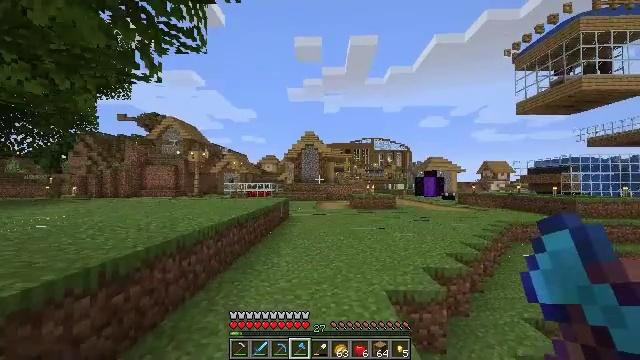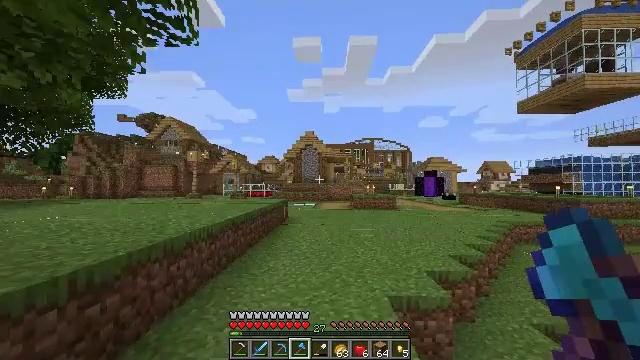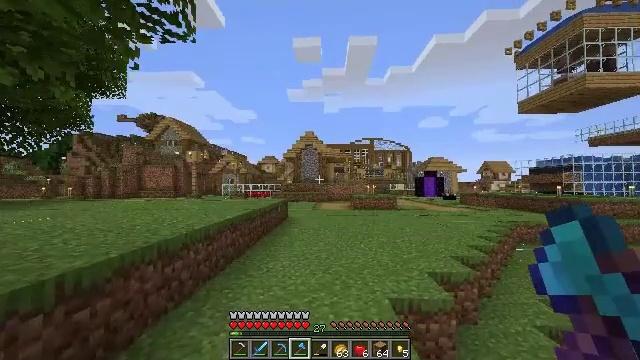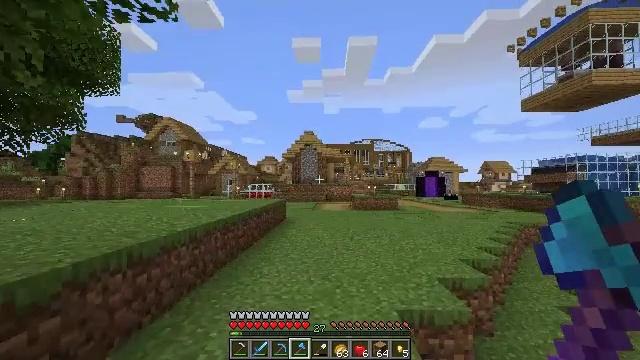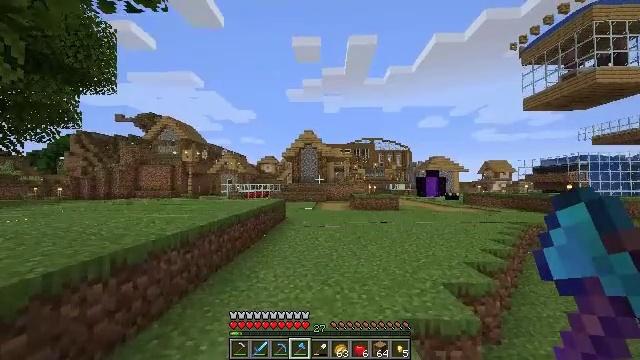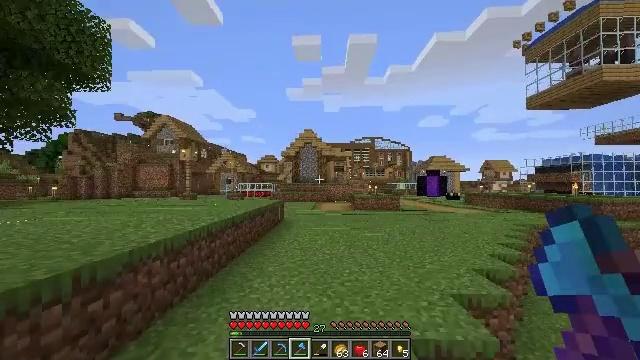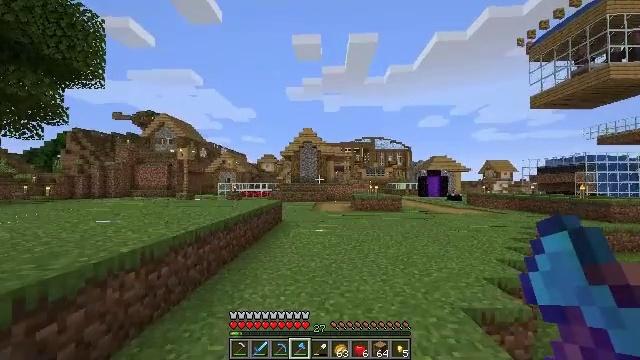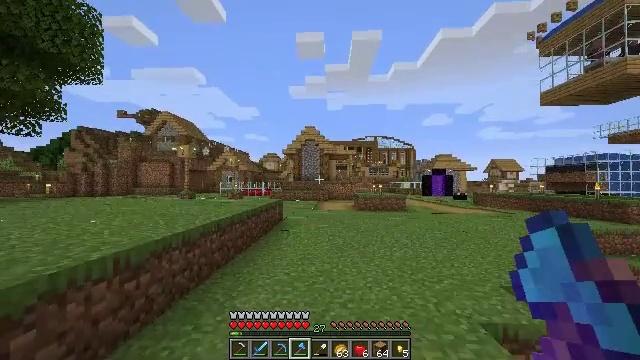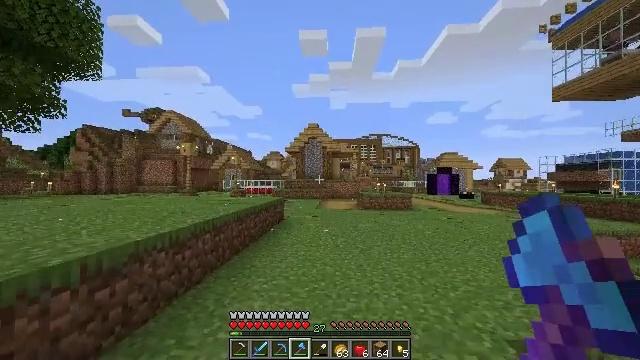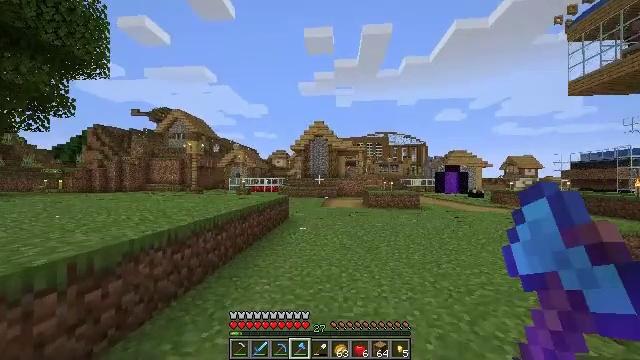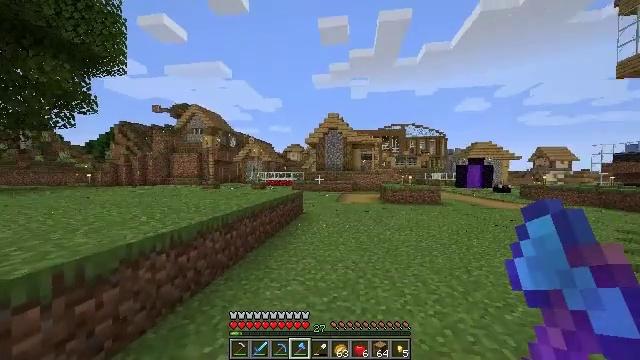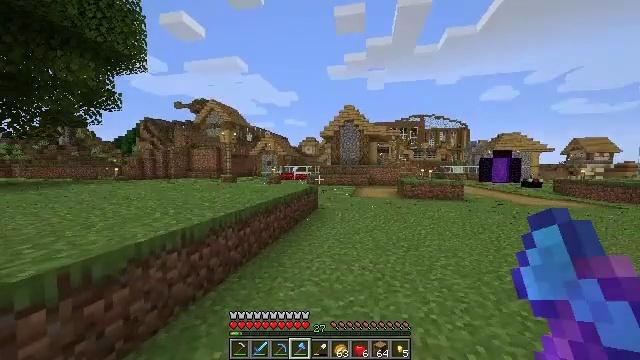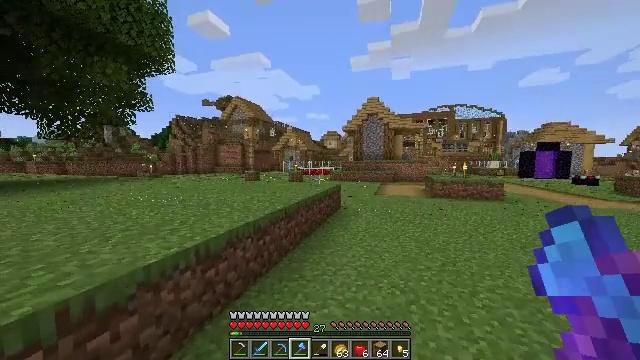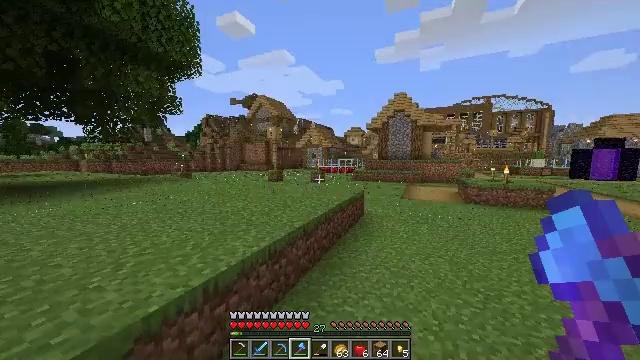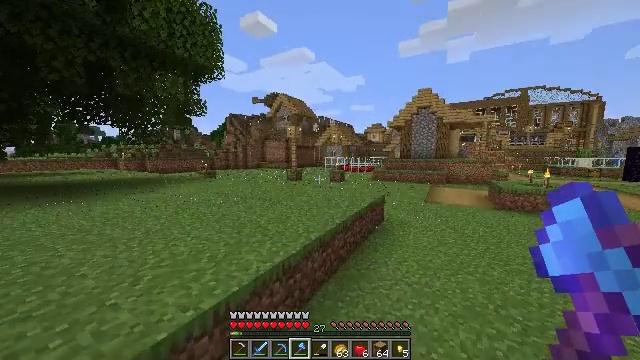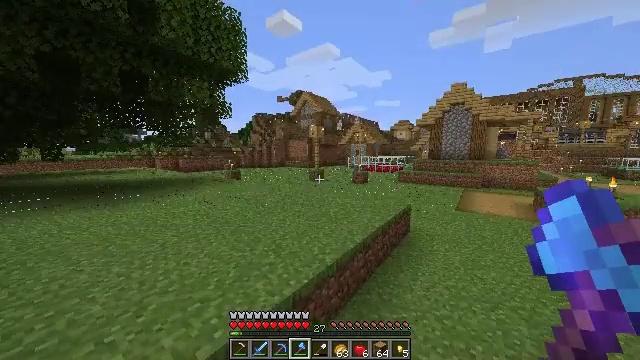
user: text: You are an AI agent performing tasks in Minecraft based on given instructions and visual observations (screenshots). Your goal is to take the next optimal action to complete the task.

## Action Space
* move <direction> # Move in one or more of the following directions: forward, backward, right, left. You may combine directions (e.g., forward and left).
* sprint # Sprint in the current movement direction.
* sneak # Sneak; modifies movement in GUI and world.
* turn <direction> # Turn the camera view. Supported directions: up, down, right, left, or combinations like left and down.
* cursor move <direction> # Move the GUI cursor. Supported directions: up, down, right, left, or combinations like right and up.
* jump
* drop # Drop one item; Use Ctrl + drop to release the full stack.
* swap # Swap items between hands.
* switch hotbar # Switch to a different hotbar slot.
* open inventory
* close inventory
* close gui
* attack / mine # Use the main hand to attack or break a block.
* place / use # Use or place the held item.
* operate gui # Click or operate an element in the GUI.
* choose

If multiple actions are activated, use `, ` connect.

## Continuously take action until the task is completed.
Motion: motion action
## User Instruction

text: Gather oak leaves by attacking.
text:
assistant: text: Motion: move forward, sprint
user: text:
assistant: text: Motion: move forward, sprint
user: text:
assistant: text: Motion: move forward, sprint
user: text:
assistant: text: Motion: move forward
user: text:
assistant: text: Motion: move forward
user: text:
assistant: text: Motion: move forward
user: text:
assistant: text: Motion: move forward
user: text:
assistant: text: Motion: move forward
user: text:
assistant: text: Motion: move forward, turn left
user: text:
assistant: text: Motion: move forward, turn left and down
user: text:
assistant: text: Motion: move forward, turn left and down
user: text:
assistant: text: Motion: move forward, turn left and down, jump
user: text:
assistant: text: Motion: move forward, turn left and down, jump
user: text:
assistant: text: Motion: move forward, turn left, jump
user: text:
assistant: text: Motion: move forward, turn left, jump
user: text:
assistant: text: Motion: move forward, turn left, jump
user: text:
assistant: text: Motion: move forward, turn left, jump
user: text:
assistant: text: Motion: move forward, turn left and down, jump
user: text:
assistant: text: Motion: move forward, turn left, jump
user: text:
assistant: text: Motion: move forward, sprint, turn left, jump
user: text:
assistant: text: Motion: move forward, sprint, turn left, jump
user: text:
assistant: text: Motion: move forward, sprint, turn left, jump
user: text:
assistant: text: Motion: move forward, sprint, turn left, jump
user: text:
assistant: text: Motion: move forward, sprint, turn left, jump
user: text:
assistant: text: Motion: move forward, turn left, jump
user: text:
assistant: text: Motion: move forward, turn left, jump
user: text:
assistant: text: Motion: move forward, turn left
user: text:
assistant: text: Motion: move forward, turn left
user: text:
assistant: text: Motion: move forward, turn left
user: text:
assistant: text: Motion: move forward, turn left